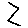
Label: zigzag